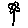
Label: flower